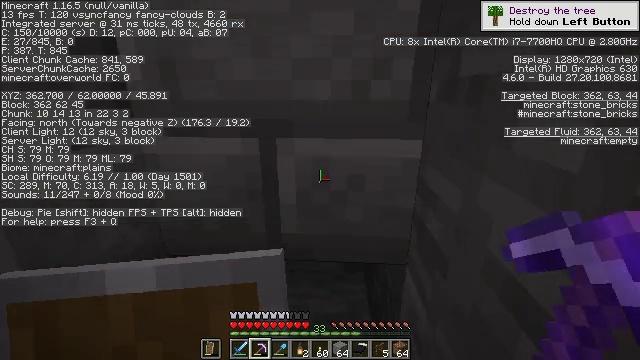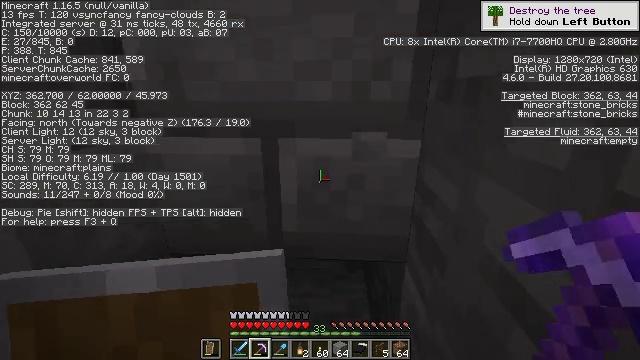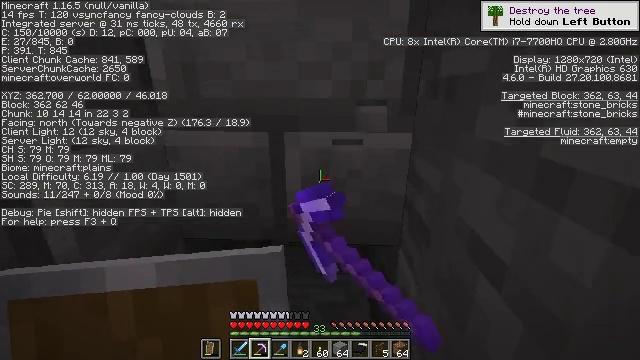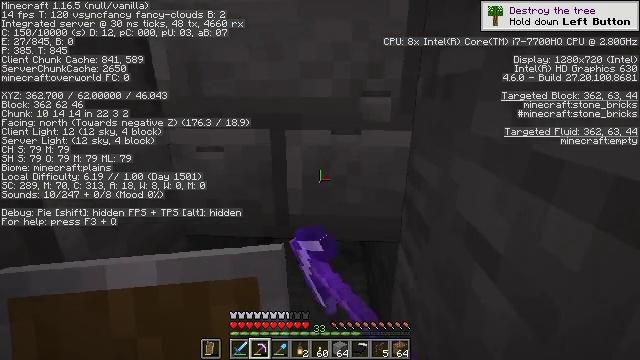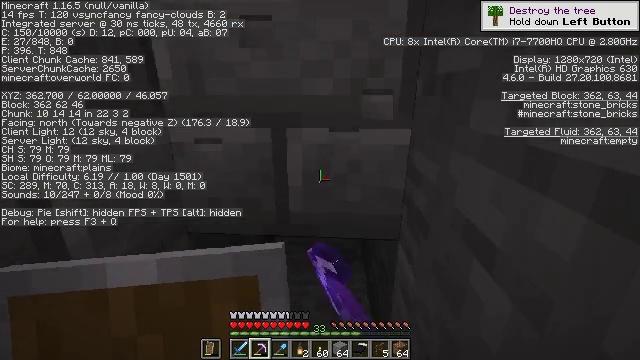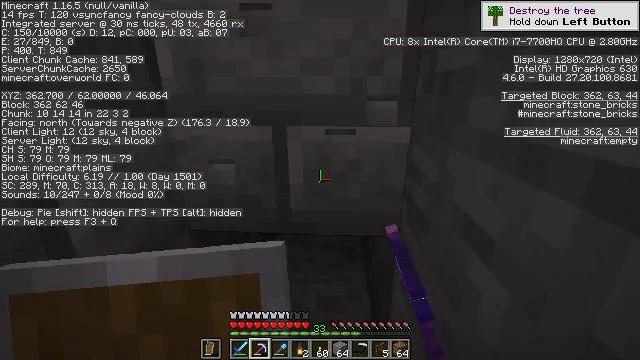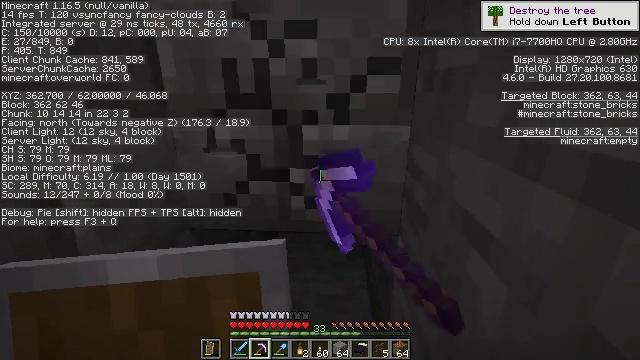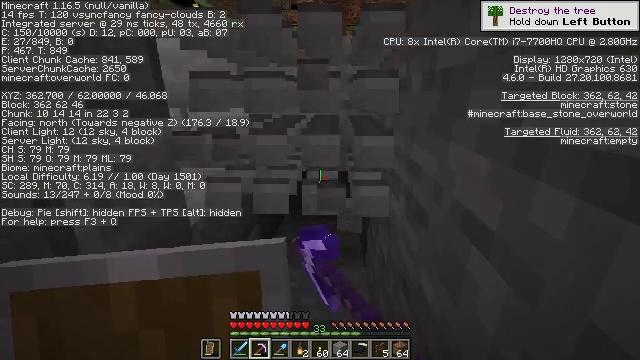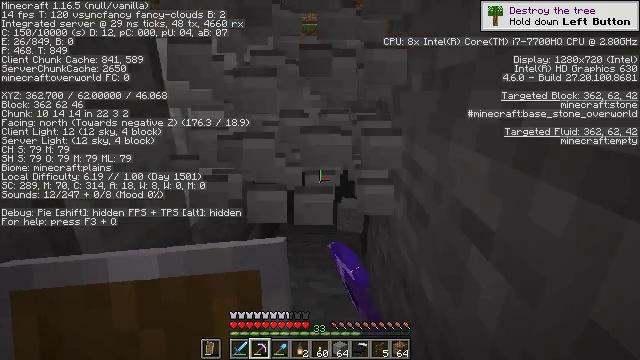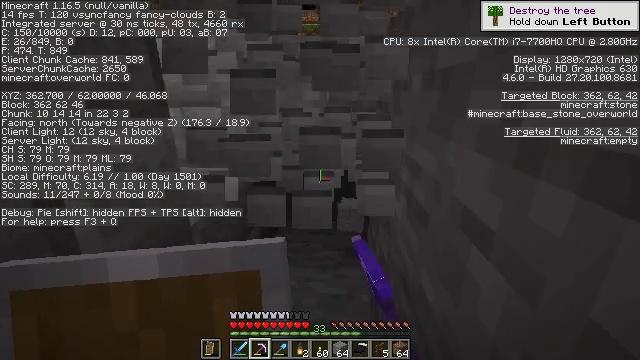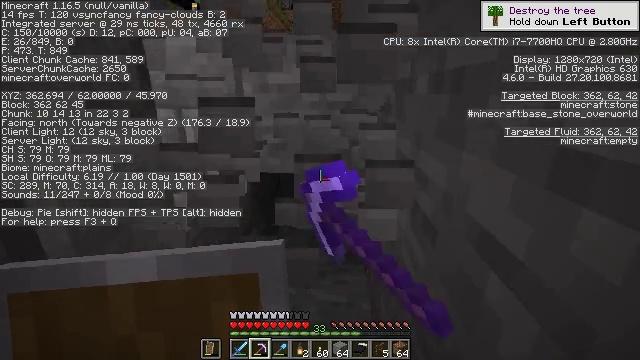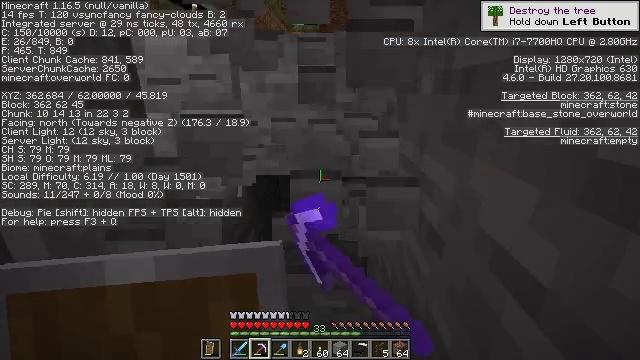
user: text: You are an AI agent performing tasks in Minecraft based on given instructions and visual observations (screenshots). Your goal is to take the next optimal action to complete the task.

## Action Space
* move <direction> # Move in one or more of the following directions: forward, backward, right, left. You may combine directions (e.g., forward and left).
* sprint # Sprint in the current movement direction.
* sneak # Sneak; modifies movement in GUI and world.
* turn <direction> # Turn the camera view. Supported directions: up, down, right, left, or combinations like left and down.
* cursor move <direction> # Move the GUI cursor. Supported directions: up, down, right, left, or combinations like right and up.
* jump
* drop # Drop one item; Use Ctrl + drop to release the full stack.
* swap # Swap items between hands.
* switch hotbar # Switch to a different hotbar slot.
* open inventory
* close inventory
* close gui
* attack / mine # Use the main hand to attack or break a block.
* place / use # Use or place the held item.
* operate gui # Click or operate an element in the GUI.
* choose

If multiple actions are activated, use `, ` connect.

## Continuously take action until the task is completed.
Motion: motion action
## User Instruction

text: Retrieve the stone bricks from an old building.
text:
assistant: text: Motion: attack / mine
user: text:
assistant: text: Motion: attack / mine
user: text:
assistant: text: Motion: attack / mine
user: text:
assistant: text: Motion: attack / mine
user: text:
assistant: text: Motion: attack / mine
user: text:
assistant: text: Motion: attack / mine
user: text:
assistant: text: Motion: attack / mine
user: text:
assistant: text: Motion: attack / mine
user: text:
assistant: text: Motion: attack / mine
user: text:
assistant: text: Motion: move forward, attack / mine
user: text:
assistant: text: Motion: move forward, attack / mine
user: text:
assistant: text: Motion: attack / mine